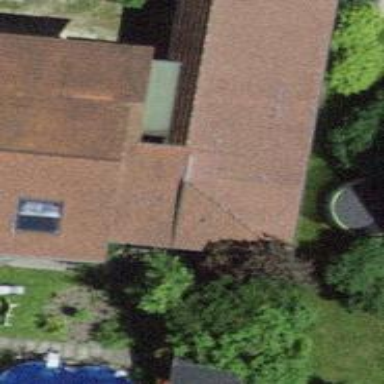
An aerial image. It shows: Barn.